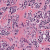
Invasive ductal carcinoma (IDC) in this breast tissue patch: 1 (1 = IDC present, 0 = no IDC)